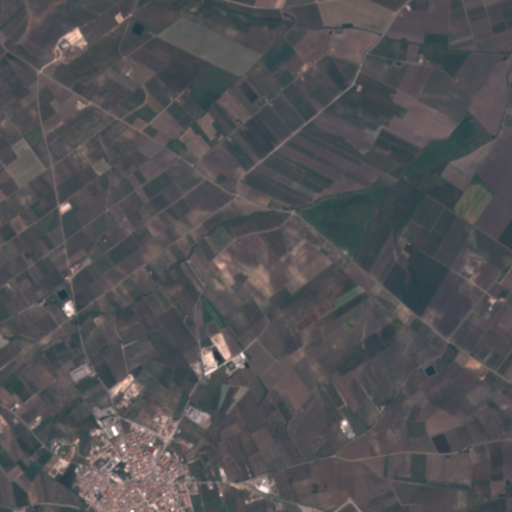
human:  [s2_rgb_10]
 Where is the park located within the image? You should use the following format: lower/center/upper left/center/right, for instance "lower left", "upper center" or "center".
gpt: The park is located in the lower left of the image.
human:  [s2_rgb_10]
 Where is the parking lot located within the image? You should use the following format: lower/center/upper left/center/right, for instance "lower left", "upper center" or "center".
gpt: The parking lot is located in the lower left of the image.
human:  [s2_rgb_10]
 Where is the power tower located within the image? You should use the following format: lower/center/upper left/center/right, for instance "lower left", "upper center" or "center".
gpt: There is no power tower in the image.